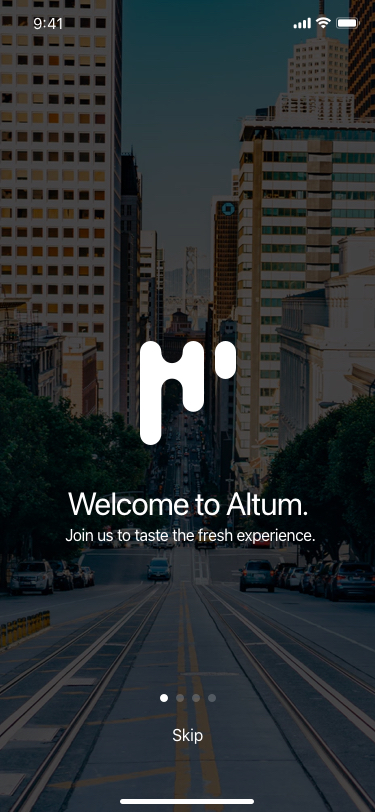
Text in this UI design:
Skip
Join us to taste the fresh experience.
Welcome to Altum.